Question: Which process running on an IIS web server is responsible for the creation of w3wp.exe worker processes for each asp.net application?

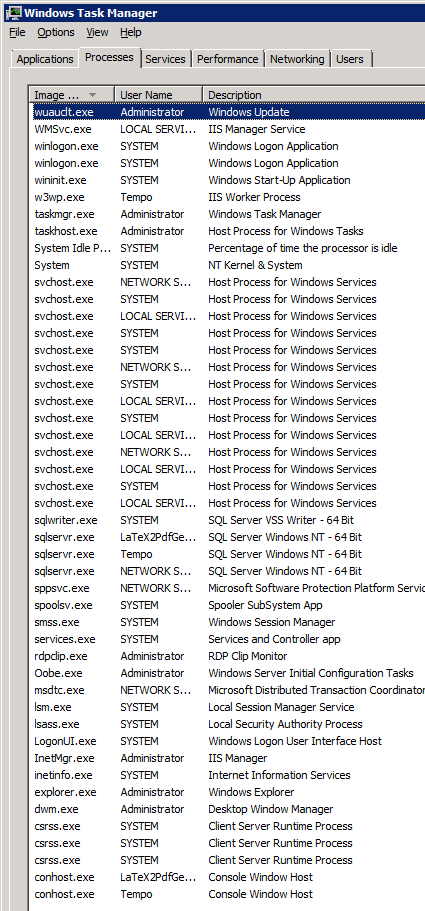
Answer: With IIS 7, the actual process that creates the w3wp.exe (worker process) is known as the <URL>:
> Windows Process Activation Service
(WAS) manages application pool
configuration and the creation and
lifetime of worker processes for HTTP
and other protocols. The World Wide
Web Publishing Service (W3SVC) and
other services depend on WAS.
If you use a tool such as Process Explorer you can see the process tree including the parent process of your w3wp3.exe: